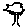
Label: tree